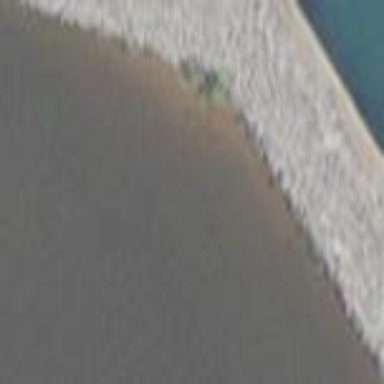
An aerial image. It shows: Sandy beach.